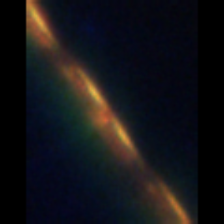
Taxon: Psuedo-nitzschia
Group: Diatoms